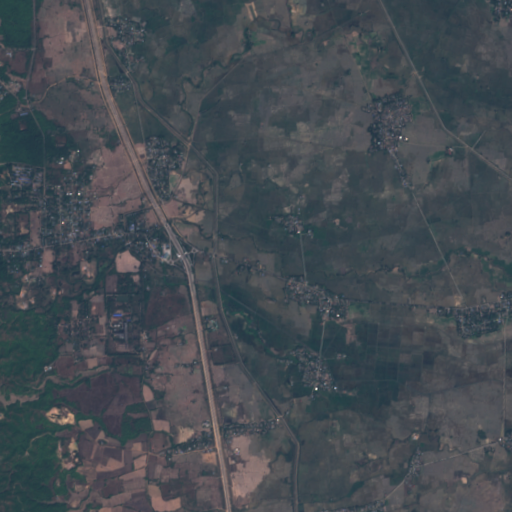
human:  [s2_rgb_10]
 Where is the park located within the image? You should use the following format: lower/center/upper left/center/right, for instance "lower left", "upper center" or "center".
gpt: The park is located in the center right of the image.
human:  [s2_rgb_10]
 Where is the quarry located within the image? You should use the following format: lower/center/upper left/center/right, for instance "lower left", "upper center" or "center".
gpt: The quarry is located in the upper left of the image.
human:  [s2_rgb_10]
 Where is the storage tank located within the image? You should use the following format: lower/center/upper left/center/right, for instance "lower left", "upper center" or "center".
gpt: The storage tank is located in the center left of the image.
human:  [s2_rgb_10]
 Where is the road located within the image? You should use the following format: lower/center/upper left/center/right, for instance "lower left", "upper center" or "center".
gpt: There is no road in the image.